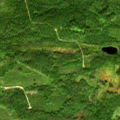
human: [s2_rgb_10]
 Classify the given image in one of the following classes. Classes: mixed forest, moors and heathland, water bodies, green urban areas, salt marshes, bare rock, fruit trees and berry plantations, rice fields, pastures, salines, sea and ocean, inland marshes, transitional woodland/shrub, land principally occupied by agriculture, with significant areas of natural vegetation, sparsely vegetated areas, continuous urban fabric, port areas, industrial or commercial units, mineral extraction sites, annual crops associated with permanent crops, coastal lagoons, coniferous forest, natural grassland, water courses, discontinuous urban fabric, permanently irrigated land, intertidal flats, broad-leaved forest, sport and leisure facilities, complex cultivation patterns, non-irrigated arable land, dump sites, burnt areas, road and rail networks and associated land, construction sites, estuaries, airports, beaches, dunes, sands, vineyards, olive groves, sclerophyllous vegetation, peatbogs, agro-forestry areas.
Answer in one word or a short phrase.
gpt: coniferous forest, transitional woodland/shrub